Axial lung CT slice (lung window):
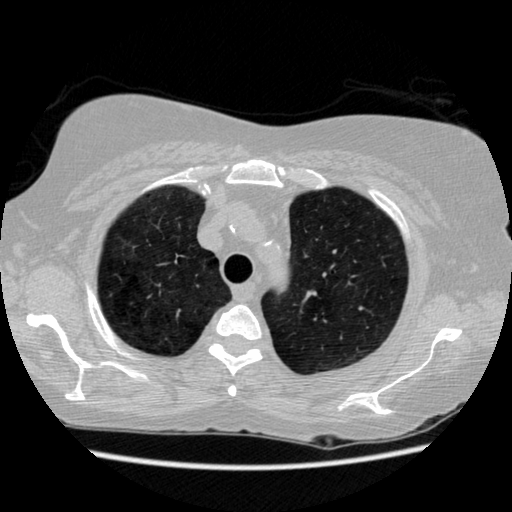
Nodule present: no